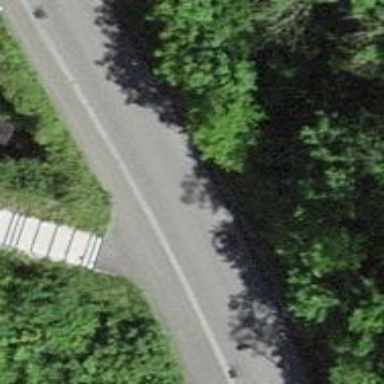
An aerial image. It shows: Set of steps on the road.